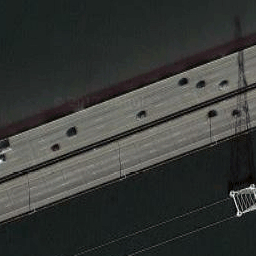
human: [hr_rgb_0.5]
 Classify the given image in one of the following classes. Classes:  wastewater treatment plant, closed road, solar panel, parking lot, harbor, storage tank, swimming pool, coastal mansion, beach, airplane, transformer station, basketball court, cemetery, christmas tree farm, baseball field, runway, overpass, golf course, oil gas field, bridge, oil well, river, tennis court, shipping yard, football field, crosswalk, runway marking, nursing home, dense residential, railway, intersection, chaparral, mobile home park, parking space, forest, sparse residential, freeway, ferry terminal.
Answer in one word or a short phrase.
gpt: bridge